【题型】填空题　【知识点】平面几何　【难度】easy
如图, 在 $\text{Rt}\triangle ABC$ 中, $\angle C=90^\circ$, $D$ 是 $AC$ 边的中点, 过 $D$ 作 $DE \perp AB$, 垂足为点 $E$, 如果 $AD=2$, $AB=6$, 那么 $\cos\angle ADE = $ \_\_\_\_\_\_。

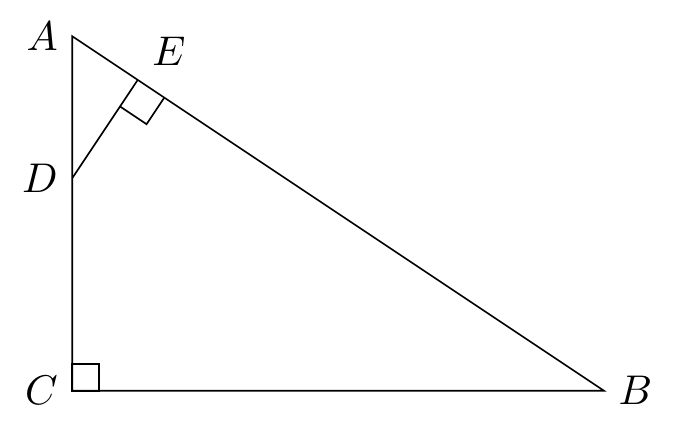
【解答】
解：$\because D$ 是 $AC$ 边的中点, $AD=2$,

$\therefore AC=2AD=4$,

$\because \angle C=90^\circ$,

$\therefore$ 由勾股定理得 $BC=\sqrt{AB^2-AC^2}=\sqrt{36-16}=2\sqrt{5}$,

$\therefore \cos B=\frac{BC}{AB}=\frac{2\sqrt{5}}{6}=\frac{\sqrt{5}}{3}$,

$\because DE \perp AB$,

$\therefore \angle A+\angle ADE=90^\circ$,

又 $\because \angle A+\angle B=90^\circ$,

$\therefore \angle ADE=\angle B$,

$\therefore \cos\angle ADE=\cos B=\frac{\sqrt{5}}{3}$。

故答案为：$\frac{\sqrt{5}}{3}$。